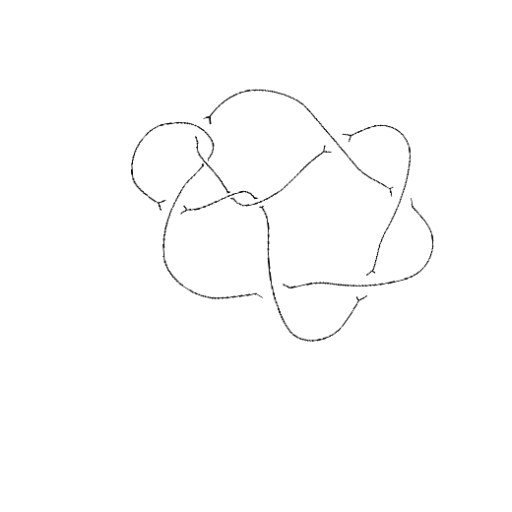
Crossing number: 9